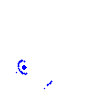
Particle: electron